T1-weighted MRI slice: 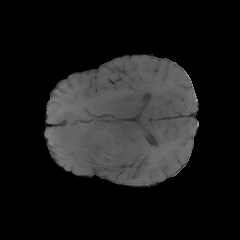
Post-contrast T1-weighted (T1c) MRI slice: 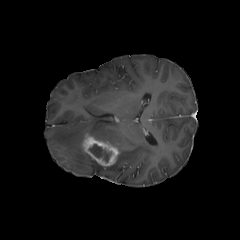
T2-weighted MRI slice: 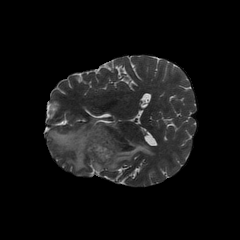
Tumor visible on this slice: yes